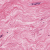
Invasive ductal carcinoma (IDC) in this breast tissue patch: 0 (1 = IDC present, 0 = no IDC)